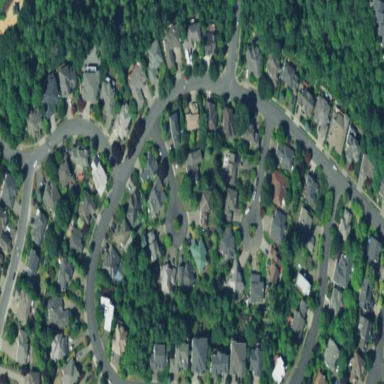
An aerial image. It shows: Single-family residential area.